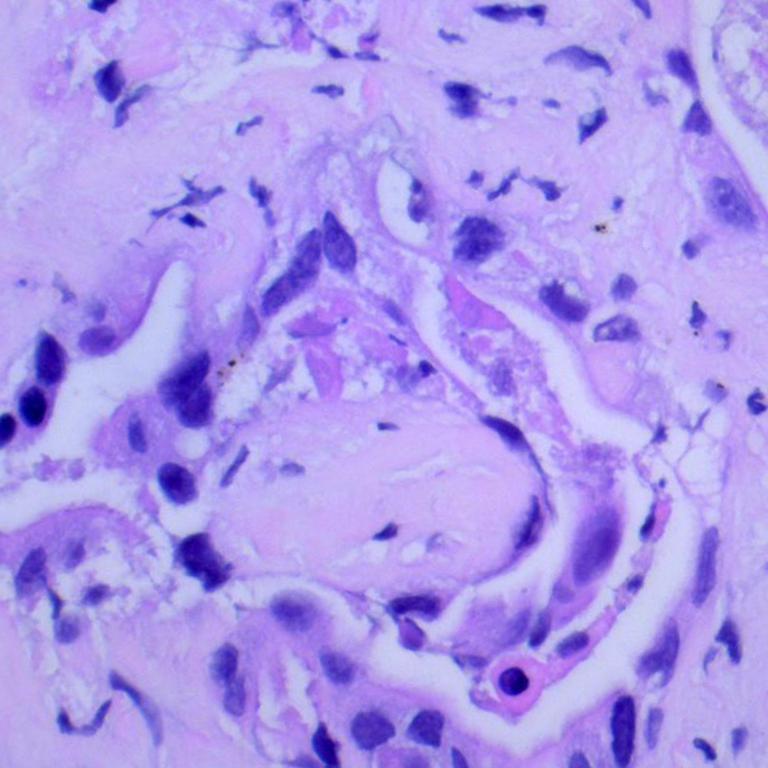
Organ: lung
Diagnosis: adenocarcinomas